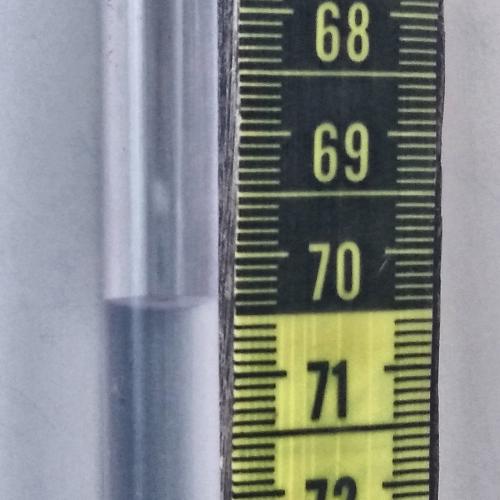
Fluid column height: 70.3 cm